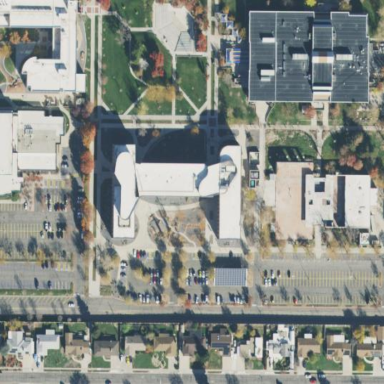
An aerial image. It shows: College building.